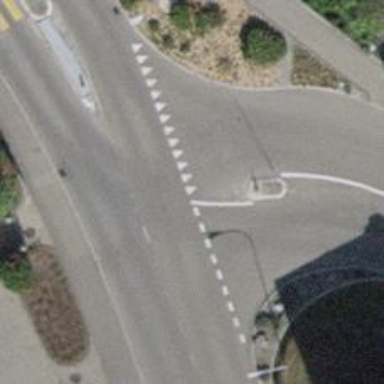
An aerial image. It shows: Road with "give way" sign.